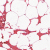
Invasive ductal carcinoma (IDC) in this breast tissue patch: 0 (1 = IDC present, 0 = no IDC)